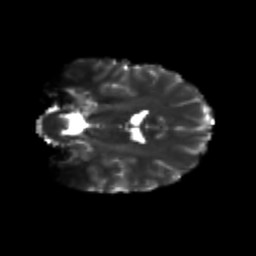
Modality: T2w
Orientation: coronal
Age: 20
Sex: female
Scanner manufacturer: siemens
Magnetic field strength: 3 T
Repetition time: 3.5 s
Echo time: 0.125 s